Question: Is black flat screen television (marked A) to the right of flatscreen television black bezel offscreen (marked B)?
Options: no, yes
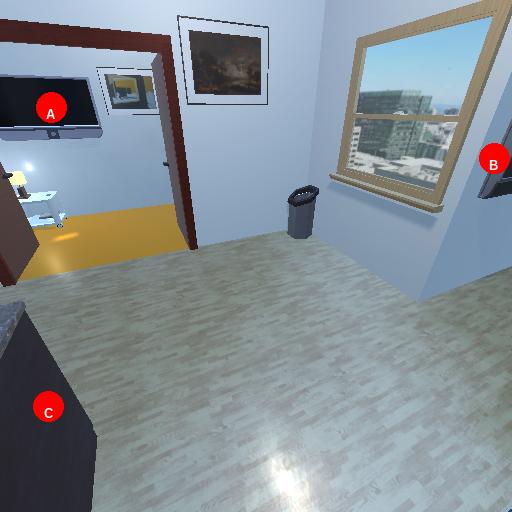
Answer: no